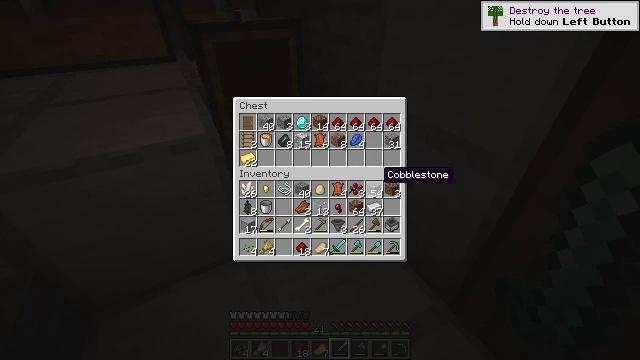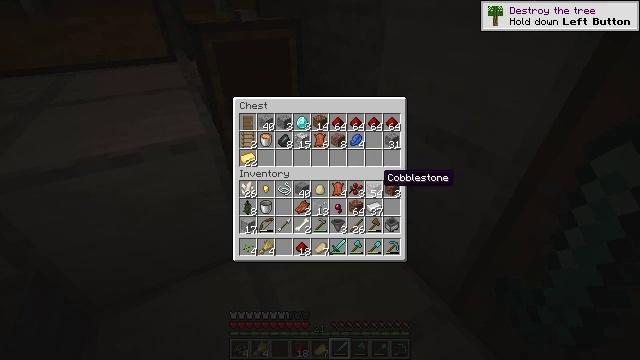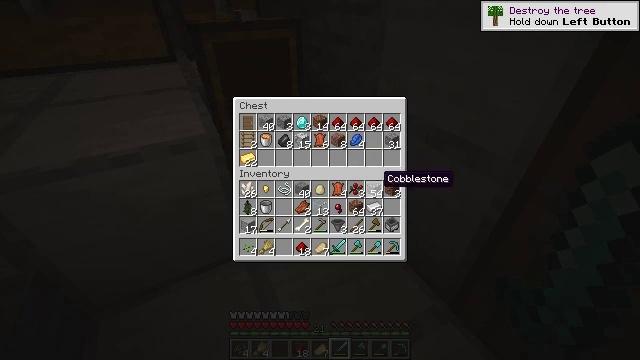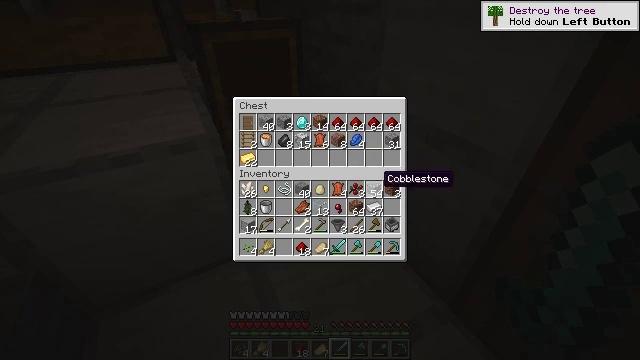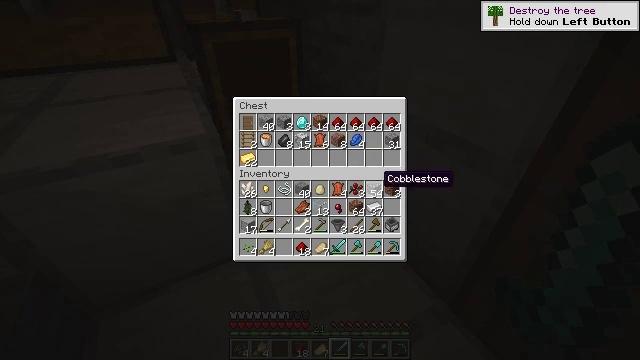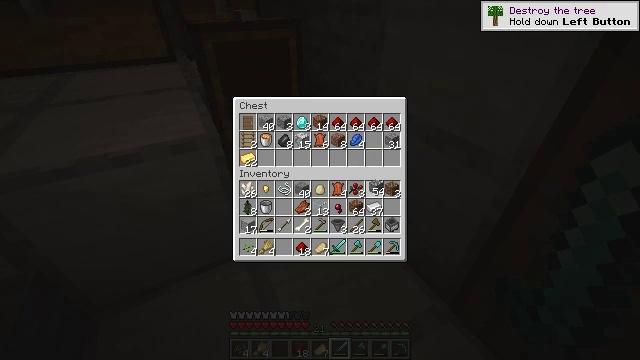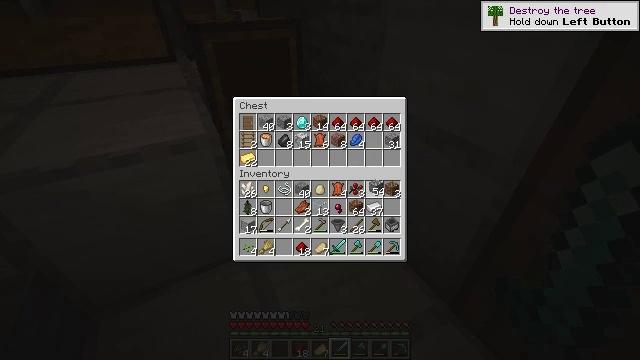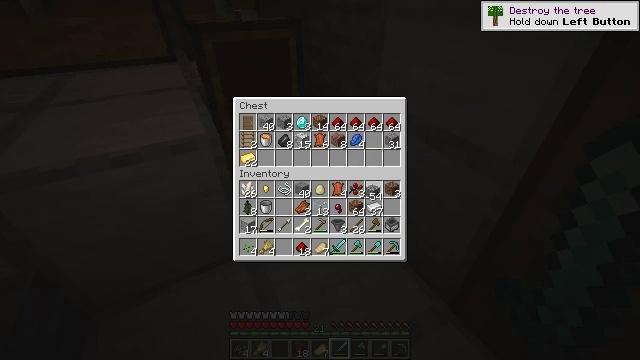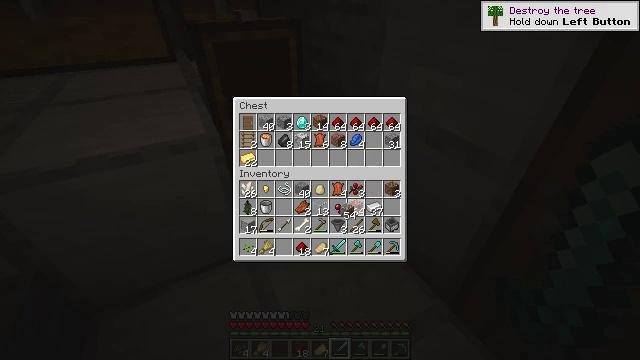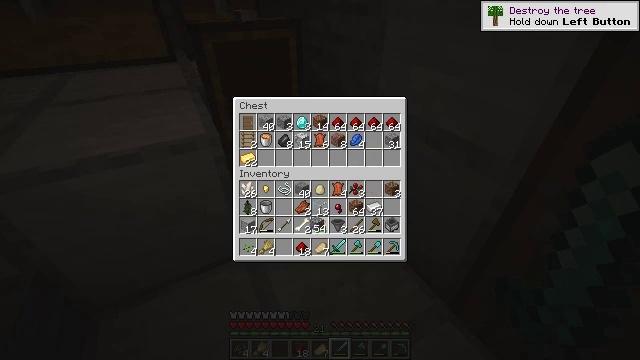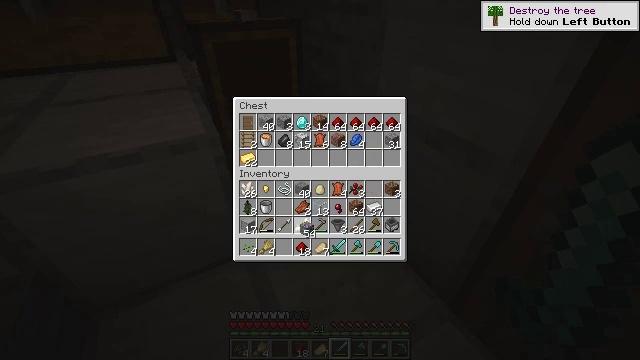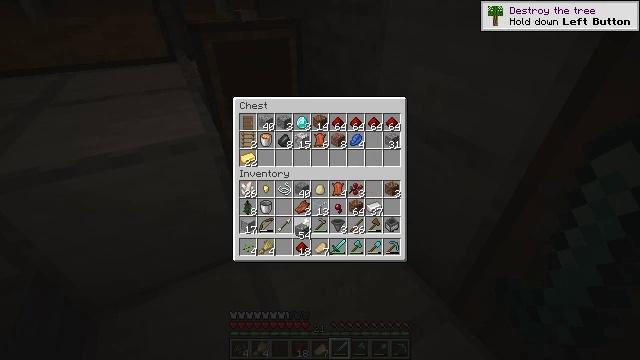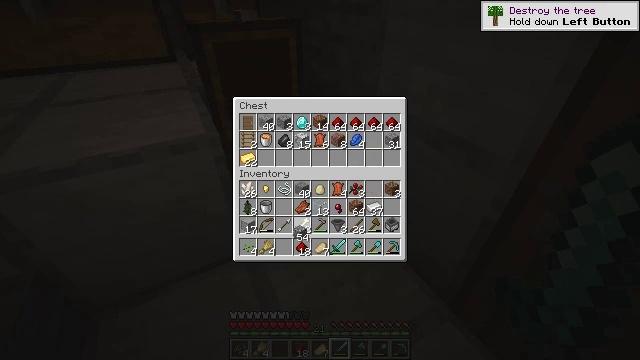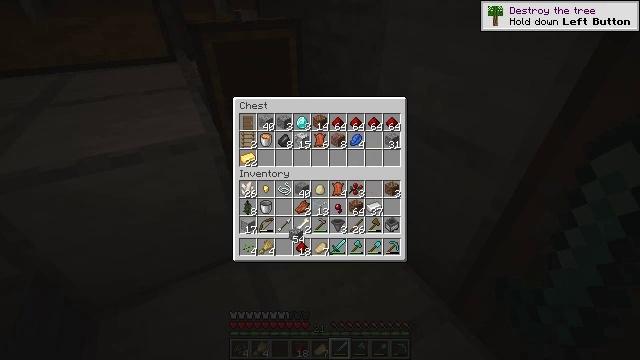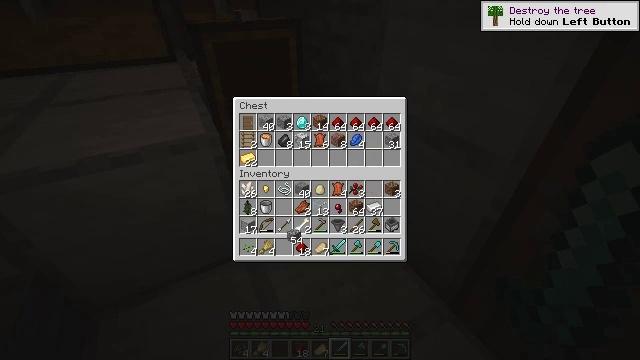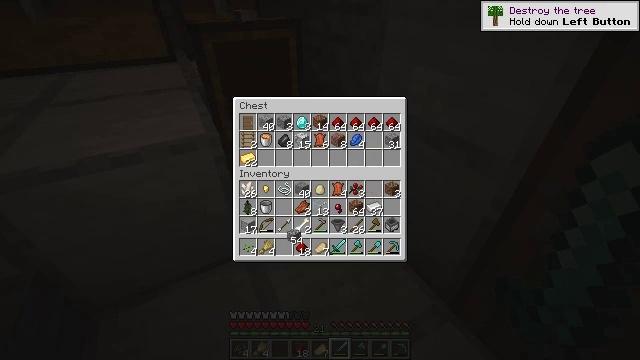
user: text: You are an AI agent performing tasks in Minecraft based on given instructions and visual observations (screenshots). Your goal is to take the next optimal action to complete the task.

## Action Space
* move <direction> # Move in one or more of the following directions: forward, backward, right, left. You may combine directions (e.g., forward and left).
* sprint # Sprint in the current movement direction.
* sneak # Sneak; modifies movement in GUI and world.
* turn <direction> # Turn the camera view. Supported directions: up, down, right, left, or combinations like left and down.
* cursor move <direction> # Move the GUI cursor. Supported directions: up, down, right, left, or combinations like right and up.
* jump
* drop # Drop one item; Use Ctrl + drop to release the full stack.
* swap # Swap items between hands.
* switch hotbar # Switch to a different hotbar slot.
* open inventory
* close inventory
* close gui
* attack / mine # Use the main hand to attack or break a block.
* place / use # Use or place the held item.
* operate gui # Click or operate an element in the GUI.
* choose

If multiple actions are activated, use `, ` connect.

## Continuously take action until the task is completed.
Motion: motion action
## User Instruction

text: Combine resources to craft a dispenser.
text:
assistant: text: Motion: no_op
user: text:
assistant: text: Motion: no_op
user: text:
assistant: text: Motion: no_op
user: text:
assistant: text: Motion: no_op
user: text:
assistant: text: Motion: attack / mine
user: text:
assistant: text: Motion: attack / mine
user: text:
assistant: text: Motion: attack / mine
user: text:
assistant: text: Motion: turn left and down
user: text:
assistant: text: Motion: turn left and down
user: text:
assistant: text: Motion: turn left
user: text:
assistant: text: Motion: no_op
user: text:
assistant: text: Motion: no_op
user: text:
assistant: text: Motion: no_op
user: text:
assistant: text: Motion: no_op
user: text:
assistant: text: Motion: no_op
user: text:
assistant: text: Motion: no_op
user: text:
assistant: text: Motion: no_op
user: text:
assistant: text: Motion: no_op
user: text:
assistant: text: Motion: no_op
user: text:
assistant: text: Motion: no_op
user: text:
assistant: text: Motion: no_op
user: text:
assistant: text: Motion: no_op
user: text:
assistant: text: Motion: attack / mine
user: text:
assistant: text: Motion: attack / mine
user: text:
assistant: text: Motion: attack / mine
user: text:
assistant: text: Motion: no_op
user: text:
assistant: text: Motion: turn down
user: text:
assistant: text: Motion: turn down
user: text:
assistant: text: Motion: no_op
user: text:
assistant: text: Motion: no_op